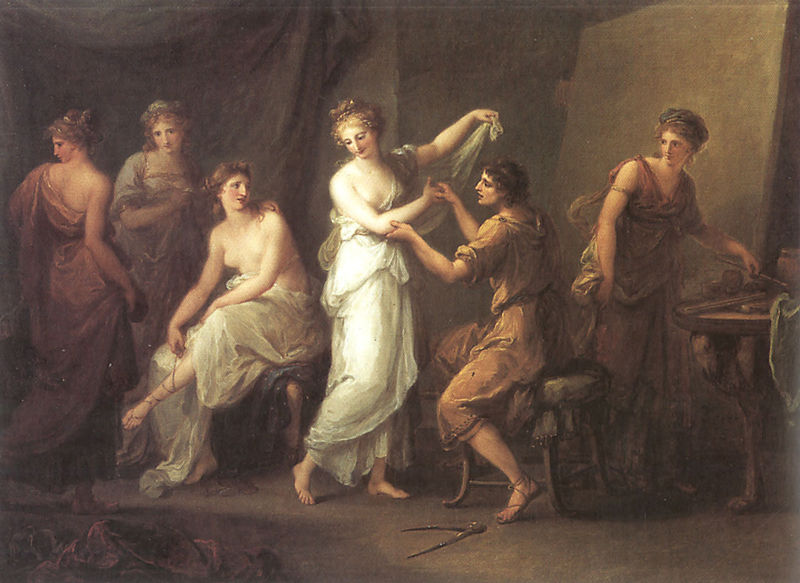
Titel: Zeuxis komponiert das Bildnis der Helena
Künstler: Angelika Kauffmann
Institution: Providence, Brown University Library
Schlagwörter: akt, fuß, gemälde, mann, nackt, schatten, umhang, weiß, frauen, mädchen, sitzen, braun, brust, busen, damen, frau, hell, kleid, stuhl, stühle, tisch, zimmer, dame, tuch, gesellschaft, malerei, tanz, jung, architektur, barock, dienerin, innenraum, vorhang, boden, stoff, gewänder, tanzen, brosche, renaissance, genre, stock, brüste, füße, ecke, stab, hof, hocker, schemel, grazien, sandalen, hochsteckfrisur, schönheit, barfuß, leinwand, allegorie, toilette, armreif, sandale, jüngling, antikisierend, höfisch, antrag, dienerinnen, geometrie, anziehen, zange, zirkel, gewandt, mytologie, wallend, neid, grazie, chiton, umwerben, zanz, renaissonce, grazie#